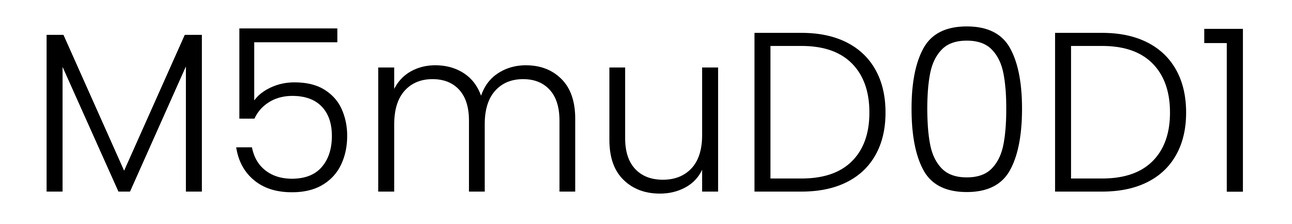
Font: Poppins-Light